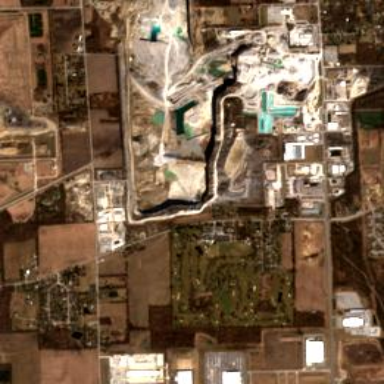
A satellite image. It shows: Quarry area.